Question:
I need to create an above kind of animation where left hand site text should move continuously bottom to top while right hand side text("My Fixed Text") should align with it and that text is fixed (Not moving).How can I achieve it by using jQuery ?
I saw this link but not exactly the my requirement. <URL>
'''
var ticker = $('#ticker');
var container = $('#ticker > div');
var spacing = ticker.outerHeight() - ticker.height();
function animator(currentItem) {
var distance = currentItem.outerHeight() + spacing;
var currentTop = parseInt(container.css('margin-top'), 10);
var duration = (distance + currentTop) / 0.05;
container.animate({ marginTop: -distance}, duration, "linear", function() {
var parent = currentItem.parent();
currentItem.detach();
parent.css("marginTop", 5);
parent.append(currentItem);
animator(parent.children(":first"));
});
};
'''
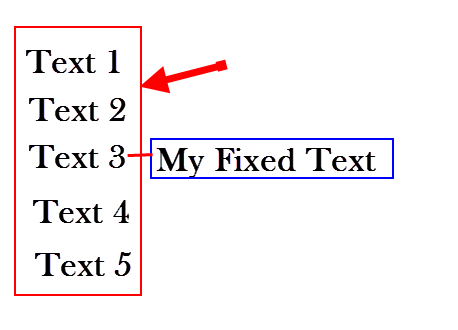
Answer: You should have a left- and right-column. The right column floats next to the left one.
See my example:
<URL>
'''
var initCarroussel = function(selector, period)
{
var containerEl = $(selector);
var animating = false;
setInterval(function(){
if(animating){
return;
} else {
animating = true;
}
// Clone the first item
var carrousselEl = containerEl.find('.carroussel');
var firstEl = carrousselEl.children().first();
var clonedEl = firstEl.clone();
carrousselEl.append(clonedEl);
carrousselEl.animate({
marginTop: [0 -30]
},period-100,'swing',function(){
firstEl.remove();
carrousselEl.css('margin-top', 0);
animating = false;
});
},period);
}
$(function(){
initCarroussel('#myCarroussel', 1000);
});
'''